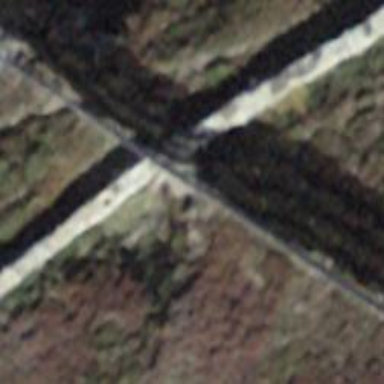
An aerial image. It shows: Wall barrier.